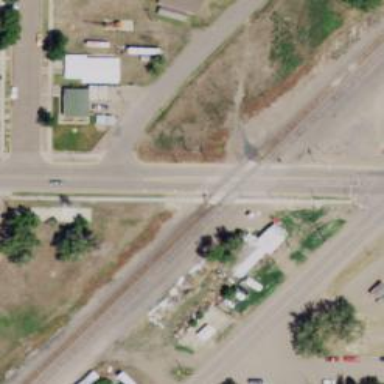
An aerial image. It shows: Level crossing along the railway.